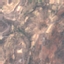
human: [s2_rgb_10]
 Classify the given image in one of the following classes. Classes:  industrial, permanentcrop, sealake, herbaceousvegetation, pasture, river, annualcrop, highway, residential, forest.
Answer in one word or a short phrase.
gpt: PermanentCrop